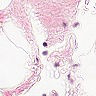
Metastatic tissue present: no